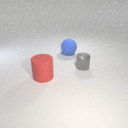
large red rubber cylinder in front of large blue rubber sphere